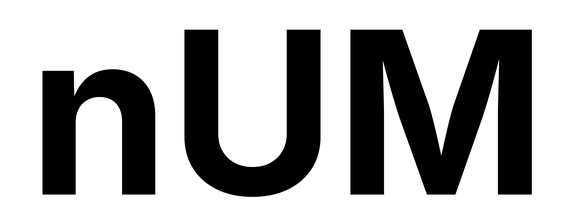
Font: Inter_Bold